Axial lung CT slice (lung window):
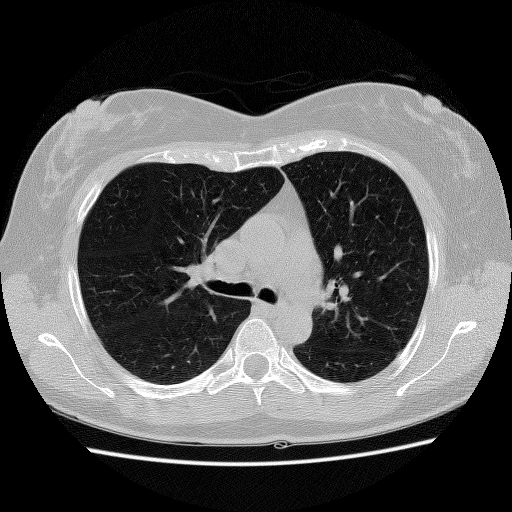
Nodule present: no